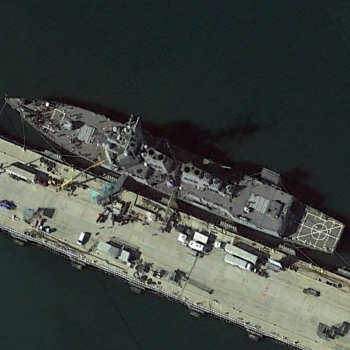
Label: destroyer